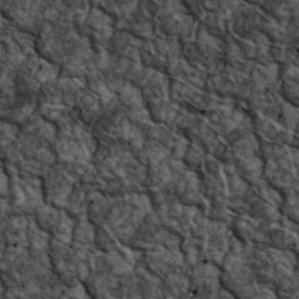
Label: non_frost